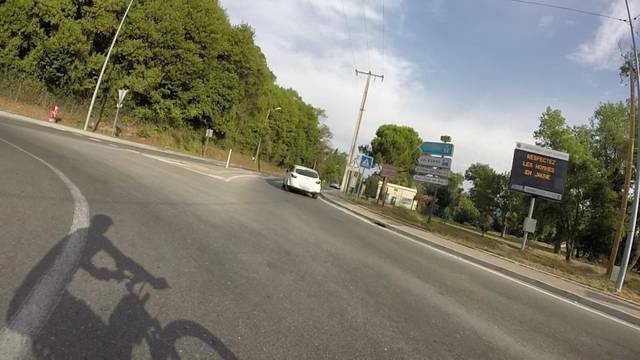
Region: France
Coordinates: 43.615, 7.109